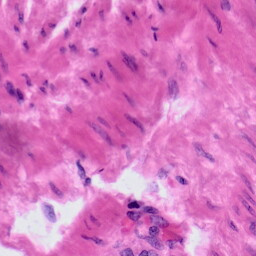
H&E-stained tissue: Prostate